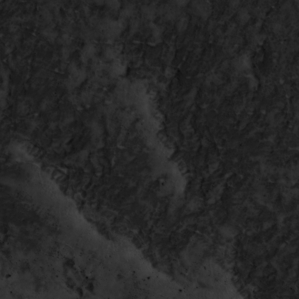
Label: non_frost